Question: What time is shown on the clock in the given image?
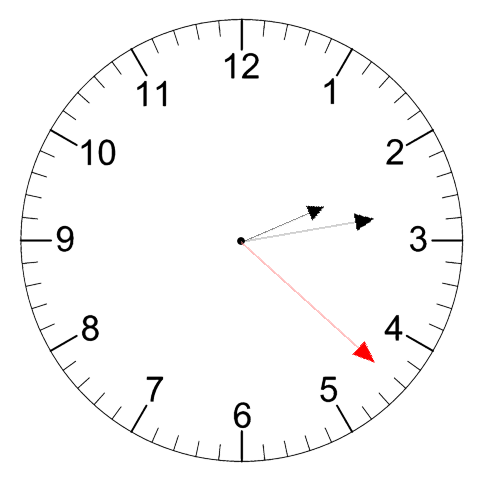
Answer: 02:13:22